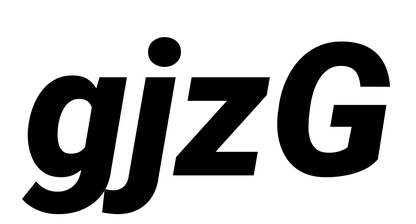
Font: Roboto-Italic_Black_Italic